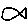
Label: fish